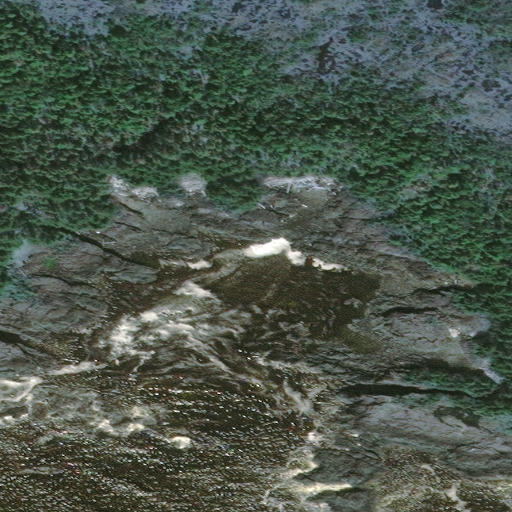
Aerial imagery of cape in Alaska named Point Dougherty containing only unknown